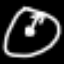
Label: clock